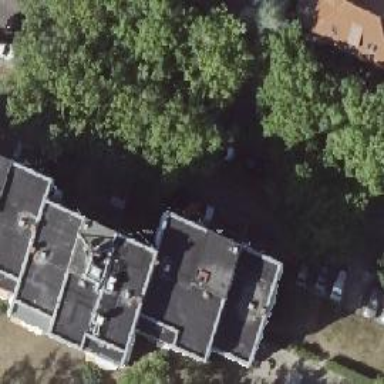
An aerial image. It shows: Building consisting of apartments.